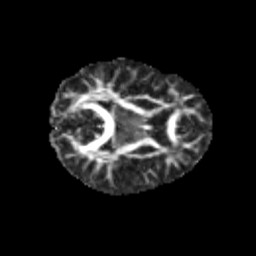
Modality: FA
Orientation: axial
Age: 12
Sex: female
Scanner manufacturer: siemens
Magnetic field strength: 3 T
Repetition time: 3.8 s
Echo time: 0.07 s